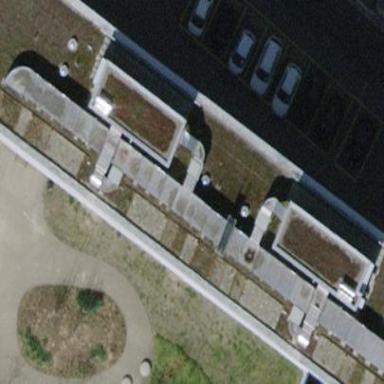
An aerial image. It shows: Residential building with flat gray roof.